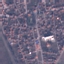
Land use / land cover: Residential